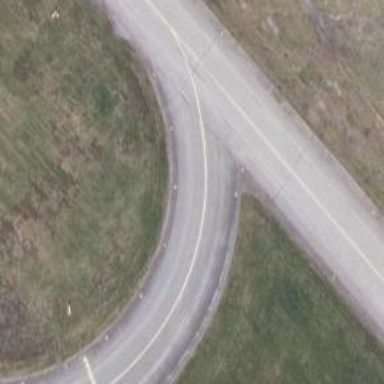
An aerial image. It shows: Image of taxiway at airport.